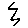
Label: zigzag